Aerial crown-view tile of a tropical tree (Barro Colorado Island, Panama), acquired 20240611:
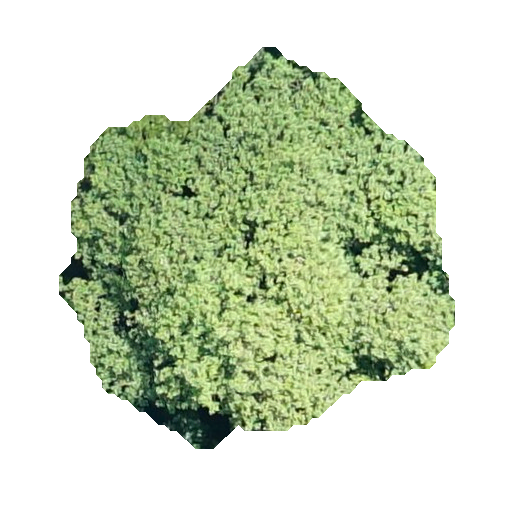
Species: Hieronyma alchorneoides
GBIF accepted scientific name: Hieronyma alchorneoides
Crown area: 170.285 m²